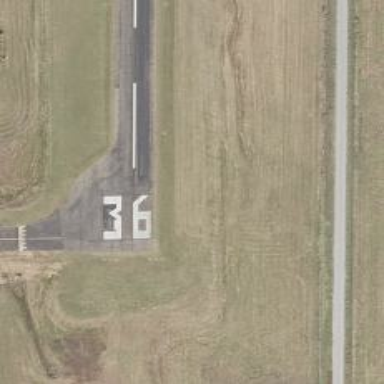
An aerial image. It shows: Asphalt runway at the airport.